Question: I have a query in Ms Access that runs with 227,288 rows. I made a command button which can export the query into Excel. I've searched and found this code
'''
Private Sub Export_Click()
Dim rst As DAO.Recordset
Dim excelApp As Object
Dim sht As Object
Dim fldHeadings As DAO.Field
Set rst = CurrentDb.OpenRecordset("acct file", dbOpenDynaset)
Set excelApp = CreateObject("Excel.Application")
On Error Resume Next
Set Wbk = excelApp.Workbooks.Open(book1)
If Err.Number <> 0 Or Len(book1) = 0 Then
Set Wbk = excelApp.Workbooks.Add
Set sht = Wbk.Worksheets("CSC Landed")
If Len(sheet1) > 0 Then
sht.Name = Left("acct file", 34)
End If
End If
Set sht = Wbk.Worksheets.Add
If Len(sheet1) > 0 Then
sht.Name = Left("acct file", 34)
End If
On Error GoTo 0
excelApp.Visible = True
On Error GoTo Errorhandler
For Each fldHeadings In rst.Fields
excelApp.ActiveCell = fldHeadings.Name
excelApp.ActiveCell.Offset(0, 1).Select
Next
rst.MoveFirst
sht.Range("A2").CopyFromRecordset rst
sht.Range("1:1").Select
excelApp.Selection.Font.Bold = True
With excelApp.Selection
.HorizontalAlignment = -4108
.VerticalAlignment = -4108
.WrapText = False
With .Font
.Name = "Arial"
.Size = 10
End With
End With
excelApp.ActiveSheet.Cells.EntireColumn.AutoFit
With excelApp.ActiveWindow
.FreezePanes = False
.ScrollRow = 1
.ScrollColumn = 1
End With
sht.Rows("2:2").Select
excelApp.ActiveWindow.FreezePanes = True
With sht
.Tab.Color = RGB(255, 0, 0)
.Range("A1").Select
End With
rst.Close
Set rst = Nothing
Exit Sub
Errorhandler:
DoCmd.SetWarnings True
MsgBox Err.Description, vbExclamation, Err.Number
Exit Sub
End Sub
'''
However, when export is done it only exports 496 rows. I've search and tried different attempts, still the rows I'm getting is only 496. I'm also looking into preferences in VB.
I'm very new in Access. I've done several research but still I couldn't do it.

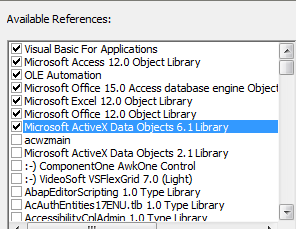
Answer: .
I've got it working by
'''
DoCmd.TransferSpreadsheet acExport, acSpreadsheetTypeExcel12Xml, _
"acct file", "C:\Users\user\Desktop\acctfile.xlsx", True
'''